Question: I have a curve, derived from empirical data, and I can obtain a reasonable model of it. I need to identify a point (x, y) where the curve intersects a circle of known center and radius. The following code illustrates the question.
'''
x <- c(0.05, 0.20, 0.35, 0.50, 0.65, 0.80, 0.95,
1.10, 1.25, 1.40, 1.55, 1.70, 1.85, 2.00,
2.15, 2.30, 2.45, 2.60, 2.75, 2.90, 3.05)
y <- c(1.52, 1.44, 1.38, 1.31, 1.23, 1.15, 1.06,
0.96, 0.86, 0.76, 0.68, 0.61, 0.54, 0.47,
0.41, 0.36, 0.32, 0.29, 0.27, 0.26, 0.26)
fit <- loess(y ~ x, control = loess.control(surface = "direct"))
newx <- data.frame(x = seq(0, 3, 0.01))
fitline <- predict(fit, newdata = newx)
est <- data.frame(newx, fitline)
plot(x, y, type = "o",lwd = 2)
lines(est, col = "blue", lwd = 2)
library(plotrix)
draw.circle(x = 3, y = 0, radius = 2, nv = 1000, lty = 1, lwd = 1)
'''

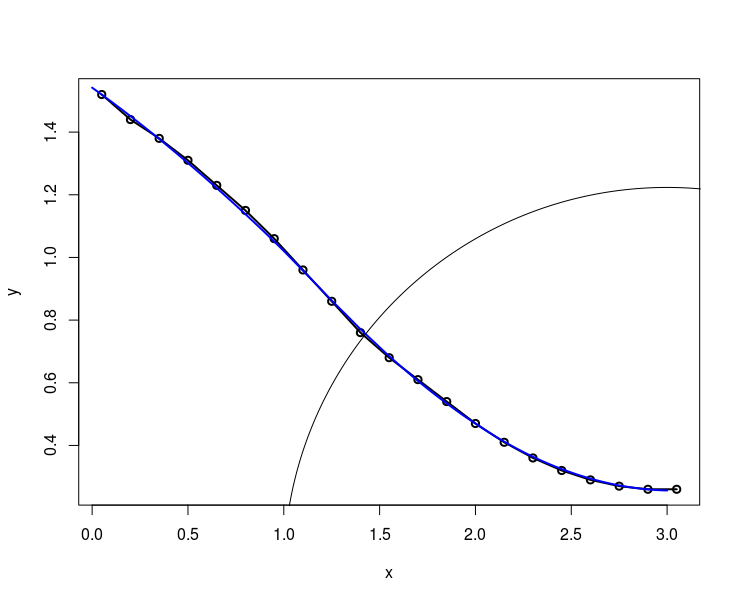
Answer: It's straightforward to find the intersection using functions from the 'sf' package.
Calculate the circle values (inspired by <URL>
'''
circ <- function(xc = 0, yc = 0, r = 1, n = 100){
v <- seq(0, 2 * pi, len = n)
cbind(x = xc + r * cos(v),
y = yc + r * sin(v))
}
m <- circ(xc = 3, yc = 0, r = 2)
'''
Convert the predicted values and the circle values to "simple features" ('LINESTRING'), and find their intersection (a 'POINT'):
'''
library(sf)
int <- st_intersection(st_linestring(as.matrix(est)),
st_linestring(m))
int
# POINT (1.2091 <PHONE>)
'''
Add the intersection to your plot:
'''
plot(x, y, type = "o", lwd = 2)
lines(est, col = "blue", lwd = 2)
lines(m)
points(int[1], int[2], col = "red", pch = 19)
'''
<URL>